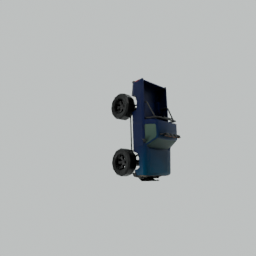
Label: mechanical